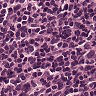
Metastatic tissue present: no